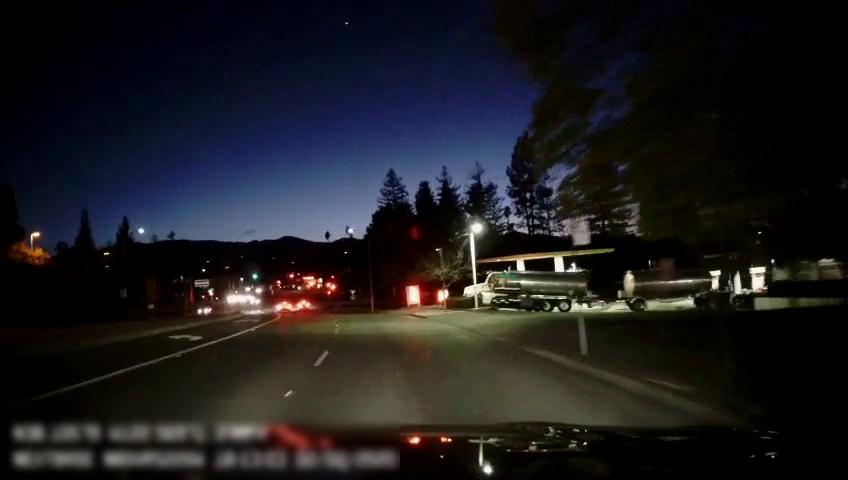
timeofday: Night
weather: Other
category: Drivable Space
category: Drivable Space
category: Vehicles | SUV
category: Vehicles | Truck
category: Vehicles | SUV
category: Vehicles | SUV
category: Lanes | Current Lane
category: Lanes | Alternate Lane